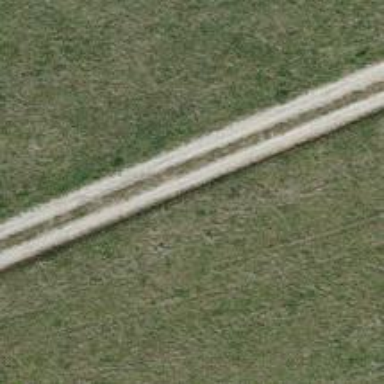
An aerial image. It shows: Gravel track with grade 2 quality.